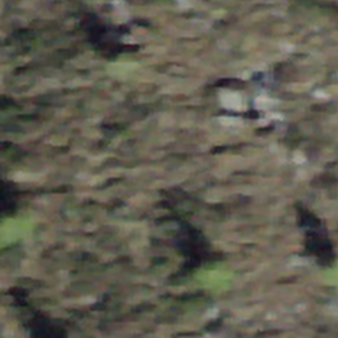
Label: other